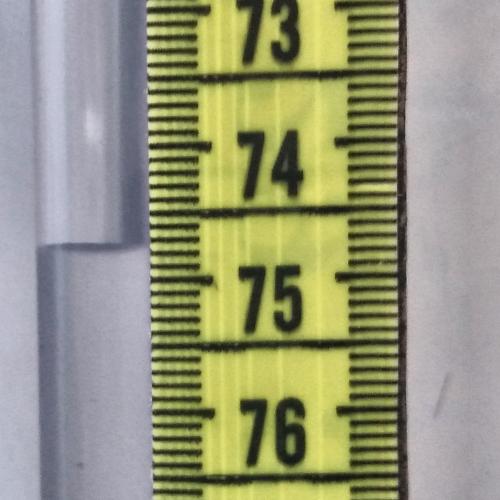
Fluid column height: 74.7 cm